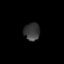
Tissue: lung
Cell type: Others
Senescence score: 0.143
Nuclear area (px): 273
Mean DAPI intensity: 56.916